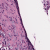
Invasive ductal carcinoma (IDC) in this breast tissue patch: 0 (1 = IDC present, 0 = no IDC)